Question: I created a FontDialog.cs Windows Form where my users can choose colors among other things for the text. I need to capture what the user has selected on the dialog:

Here's how I'm calling the dialog:
'''
DialogsTestingGrounds.FontDialog dialog = new FontDialog();
dialog.ShowDialog();
'''
How can I capture the selected values, I imagine I have to create properties for everything I want to transfer on the FontDialog.cs form end, right?
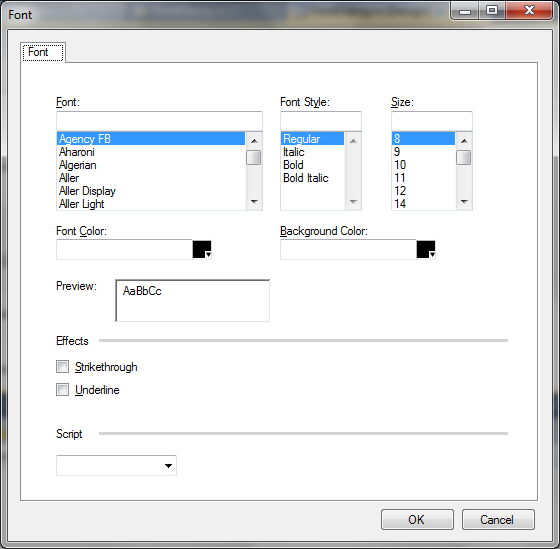
Answer: It is not necessary, you can use, ie, dialog.Font to get the selected font,
dialog.Color for the color and so on...